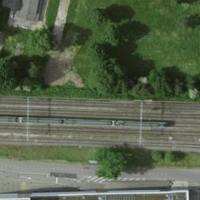
EUNIS habitat code: 57
Species observed at this site:
Yponomeuta evonymella